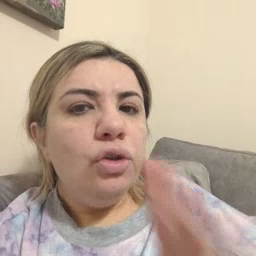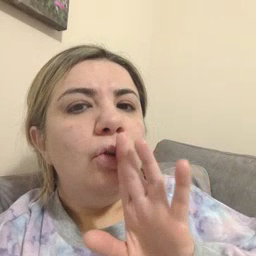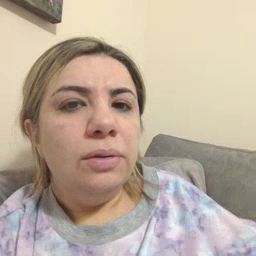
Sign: talk